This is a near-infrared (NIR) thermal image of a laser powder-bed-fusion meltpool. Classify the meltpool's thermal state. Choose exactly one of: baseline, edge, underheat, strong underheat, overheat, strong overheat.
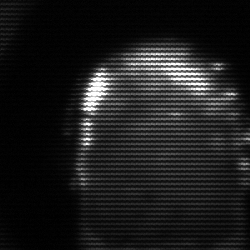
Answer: baseline